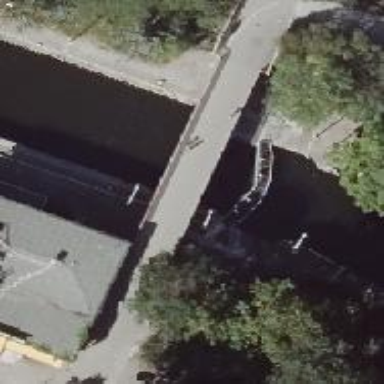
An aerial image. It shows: Canal with lock obstacle.